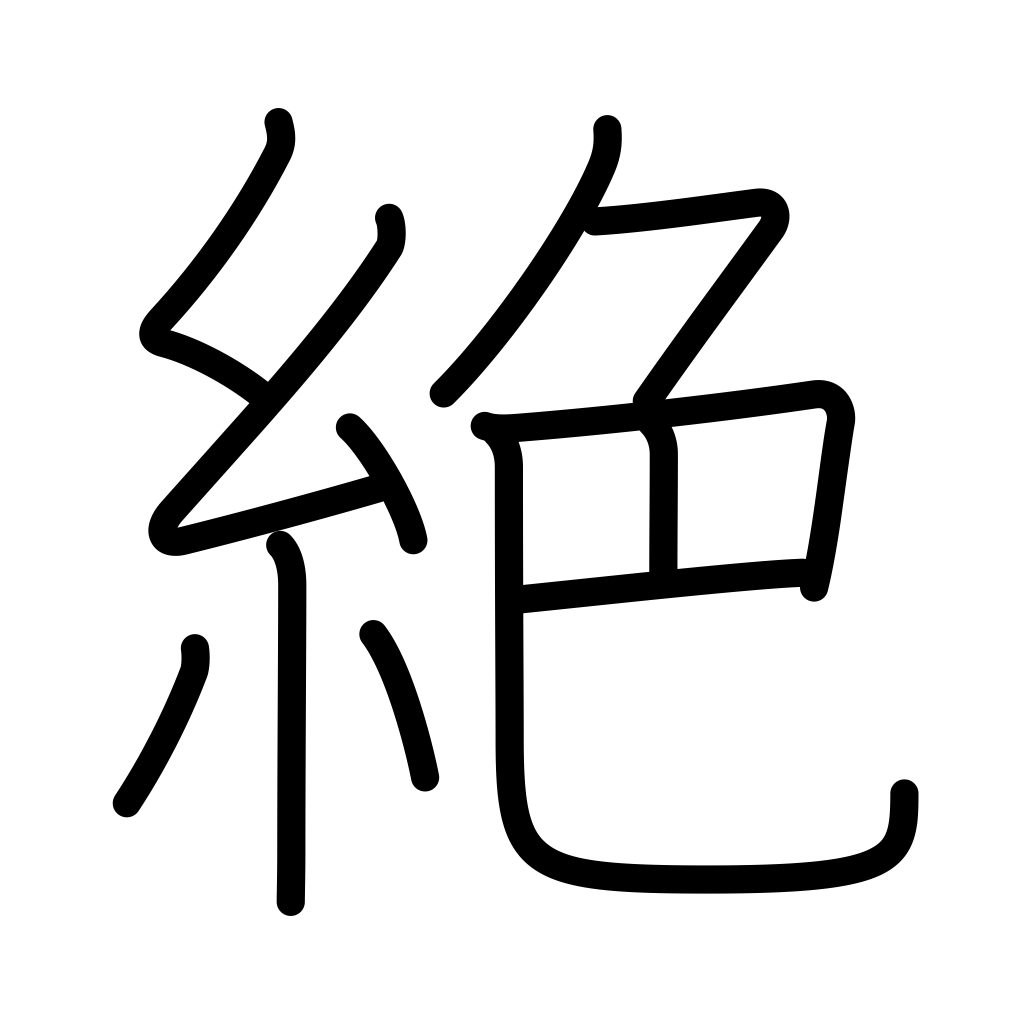
Meaning: discontinue, sever, cut off, abstain, interrupt, suppress, be beyond, without match, peerless, unparalleled